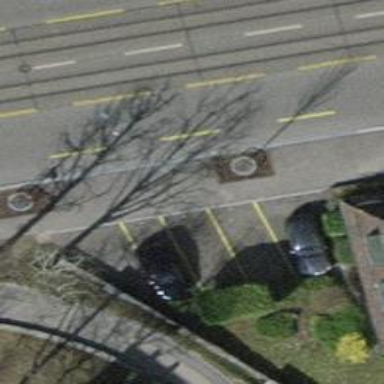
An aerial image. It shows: Avenue lined with trees.